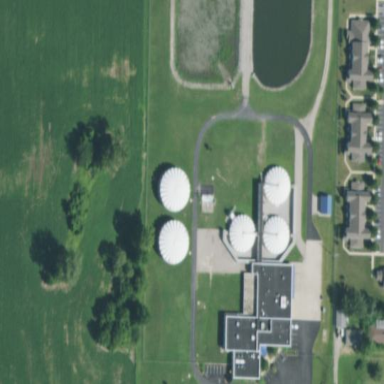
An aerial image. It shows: Water works facility.